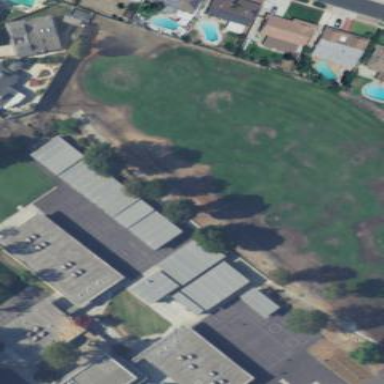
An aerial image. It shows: School.